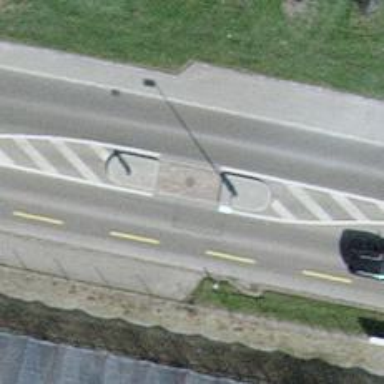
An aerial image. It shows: Secondary road with asphalt surface. There is sidewalk on the left side.